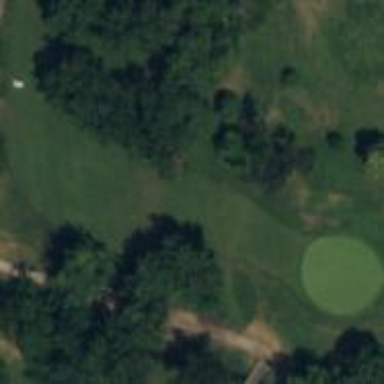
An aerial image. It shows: Golf hole.